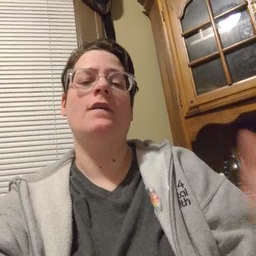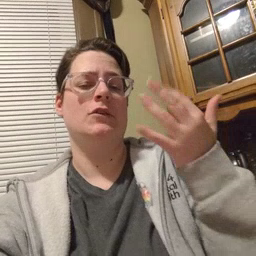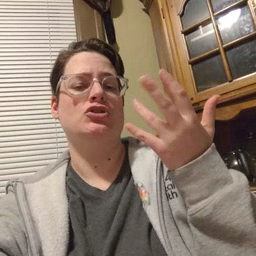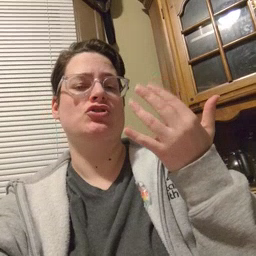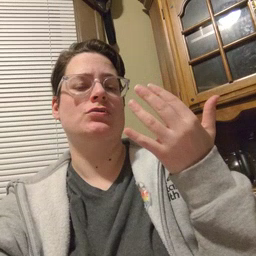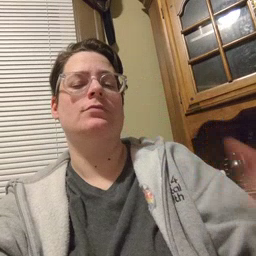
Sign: finger